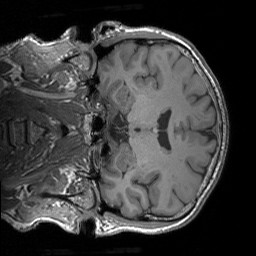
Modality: T1w
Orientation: coronal
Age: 60
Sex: male
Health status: healthy
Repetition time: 1.9 s
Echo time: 0.00252 s